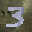
Label: 3